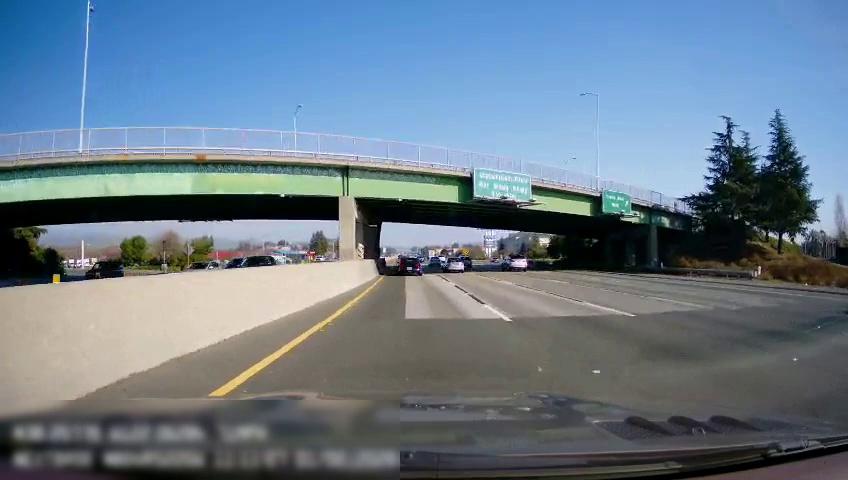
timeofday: Day
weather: Sunny
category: Drivable Space
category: Vehicles | Car
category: Vehicles | Car
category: Vehicles | Car
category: Vehicles | Car
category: Vehicles | Car
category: Vehicles | SUV
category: Vehicles | Car
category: Vehicles | SUV
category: Vehicles | Car
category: Lanes | Alternate Lane
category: Lanes | Current Lane
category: Lanes | Current Lane
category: Lanes | Alternate Lane
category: Lanes | Alternate Lane
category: Traffic | Signs
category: Traffic | Signs